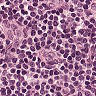
Metastatic tissue present: no